Question: I am trying to randomly sample a full data set where each row represents an observation on a binary response of present or absent based on a series of covariates. All covariates are grouped by having 1 row representing "present" with 5 linked rows representing "absent". In the data, this 1:5 ratio equals 6 total rows linked by a unique ID number (e.g., the column ID with a value of 1 has 6 linked rows which are represented in another column "Status" as: present, absent, absent, absent, absent, absent).
I am trying to:
1. Randomly sample 60% of the unique IDs (ID column) from the total data set. I need all 6 rows within each unique ID to represent 1 random selection, but the output should include all 6 rows for that ID. The group_by function in dplyr might have a series of nested functions which can do this, but I have yet to figure it out.
This data would look like the following:

Below is an example of code that would work when dealing with data where each row is a unique ID (this is NOT the same format that I am trying to figure out).
'''
sample.size <- floor(0.60*nrow(df))
set.seed(575)
train.1 <- sample(seq_len(nrow(df)), size = sample.size)
'''
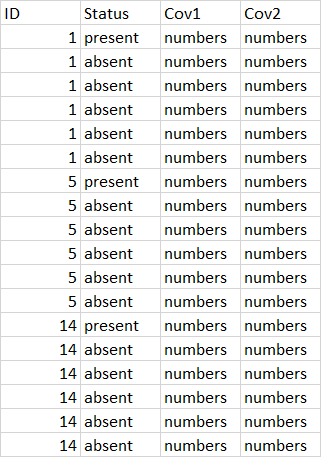
Answer: Should be pretty straightforward. The strategy I've used here is to get the unique IDs for sampling, then subset based on that. Below is a base R solution.
I've expanded the number of IDs so you can see the sampling a little better.
'''
df <-
data.frame(
ID = rep(1:10, each = 6),
status = rep(c("present", rep("absent", 5)), 10),
Cov1 = "numbers",
Cov2 = "numbers"
)
head(df)
#> ID status Cov1 Cov2
#> 1 1 present numbers numbers
#> 2 1 absent numbers numbers
#> 3 1 absent numbers numbers
#> 4 1 absent numbers numbers
#> 5 1 absent numbers numbers
#> 6 1 absent numbers numbers
'''
'''
ids <- unique(df$ID)
sample.size <- floor(0.6*length(ids))
set.seed(1080)
train.1.ids <- sample(ids, sample.size)
train.1.ids
#> [1] 1 8 3 4 7 5
train.1 <- df[df$ID %in% train.1.ids , ]
tail(train.1)
#> ID status Cov1 Cov2
#> 43 8 present numbers numbers
#> 44 8 absent numbers numbers
#> 45 8 absent numbers numbers
#> 46 8 absent numbers numbers
#> 47 8 absent numbers numbers
#> 48 8 absent numbers numbers
set.seed(1081)
train.2.ids <- sample(ids, sample.size)
train.2.ids
#> [1] 10 7 4 8 1 3
train.2 <- df[df$ID %in% train.2.ids , ]
tail(train.2)
#> ID status Cov1 Cov2
#> 55 10 present numbers numbers
#> 56 10 absent numbers numbers
#> 57 10 absent numbers numbers
#> 58 10 absent numbers numbers
#> 59 10 absent numbers numbers
#> 60 10 absent numbers numbers
'''
You could also turn this into a function
'''
get_sample <- function(df, prop = 0.6, seed){
ids <- unique(df$ID)
ids <- order(ids)
sample.size <- floor(prop*length(ids))
set.seed(seed)
train.1.ids <- sample(ids, sample.size)
## just to illustrate the IDs sampled
print(train.1.ids)
train.1 <- df[df$ID %in% train.1.ids , ]
return(train.1)
}
train.3 <- get_sample(df, prop = 0.6, seed = 1)
#> [1] 9 4 7 1 2 5
train.4 <- get_sample(df, prop = 0.4, seed = 2)
#> [1] 5 6 9 1
'''
<URL>